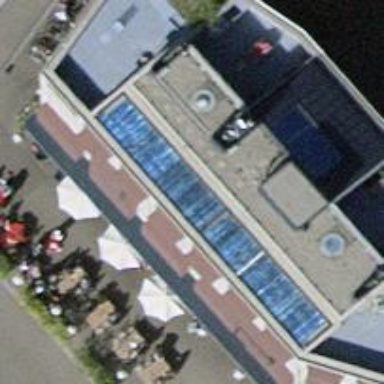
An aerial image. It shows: Restaurant.